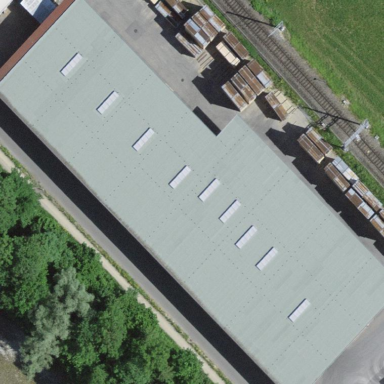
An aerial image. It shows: Warehouse building.